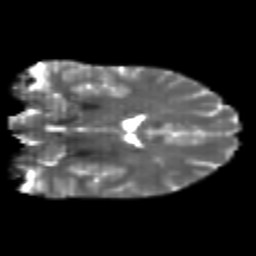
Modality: T2w
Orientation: coronal
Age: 26
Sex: female
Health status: healthy
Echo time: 0.074 s